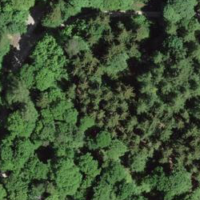
EUNIS habitat code: 44
Species observed at this site:
Angelica sylvestris